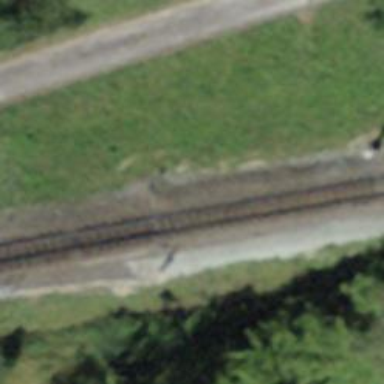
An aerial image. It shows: Railway switch.